Field crop: tomato
Growth stage: 1
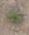
Species: solanum